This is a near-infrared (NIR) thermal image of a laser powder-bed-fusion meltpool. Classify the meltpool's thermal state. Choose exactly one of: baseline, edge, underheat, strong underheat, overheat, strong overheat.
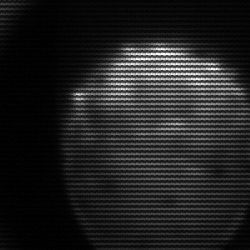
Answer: edge